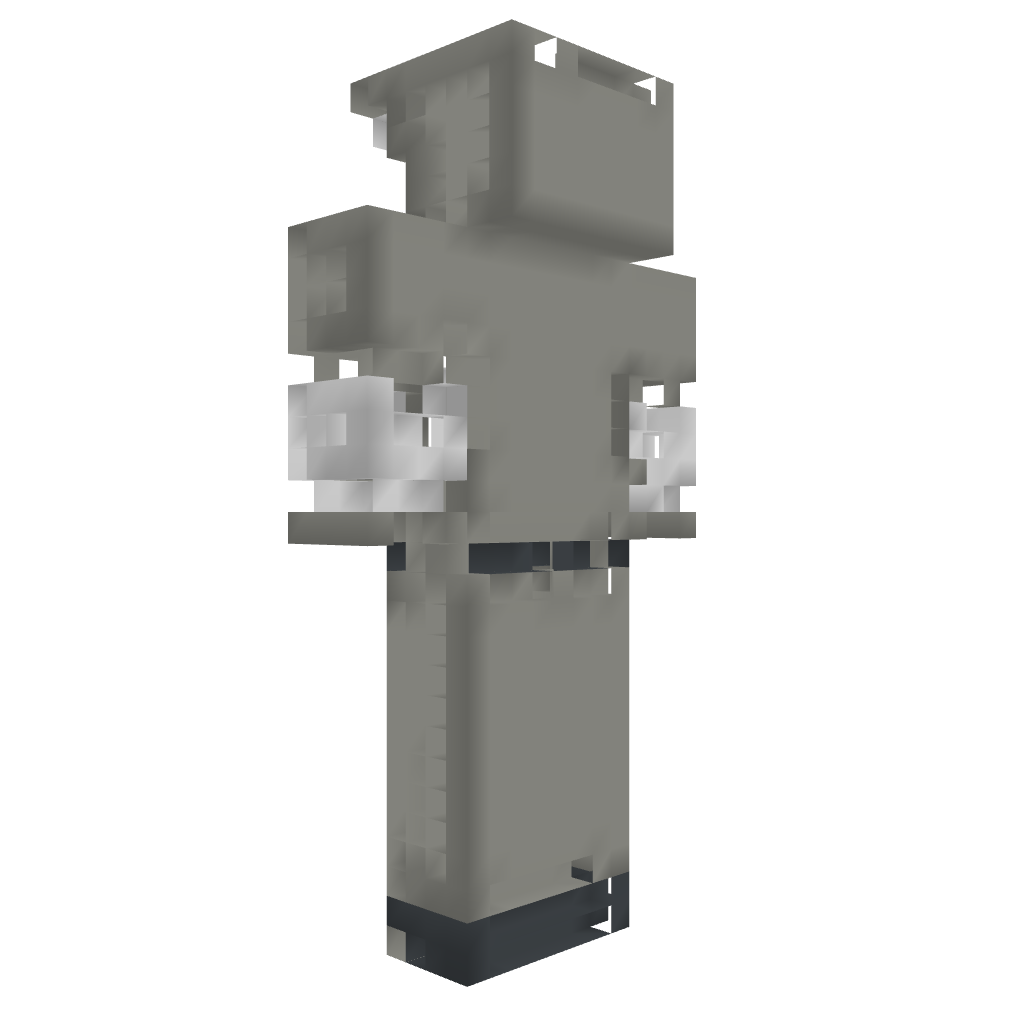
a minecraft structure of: Persian Statue